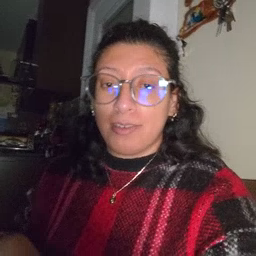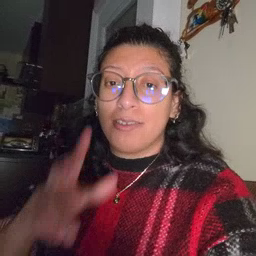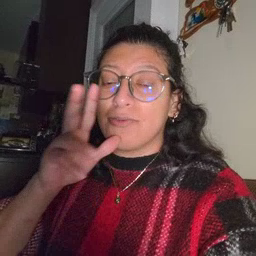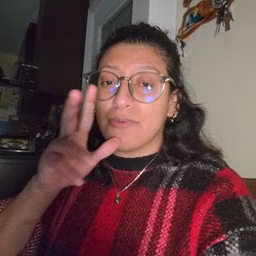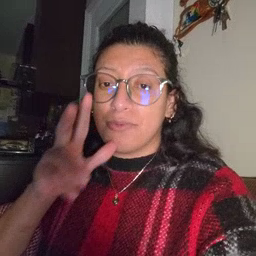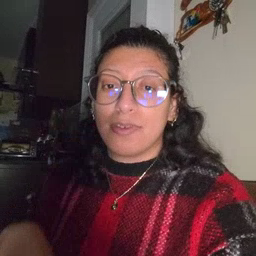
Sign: hen